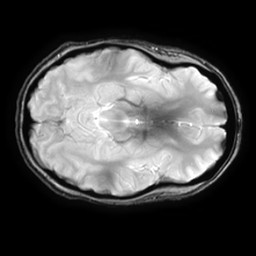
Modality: T2starw
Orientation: axial
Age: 26
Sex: female
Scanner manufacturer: ge
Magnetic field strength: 3 T
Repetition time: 0.65 s
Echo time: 0.02 s